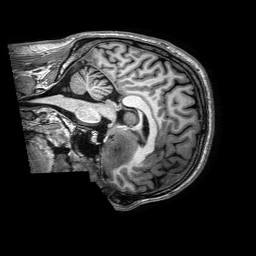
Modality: T1w
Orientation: sagittal
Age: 30
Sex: male
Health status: ill
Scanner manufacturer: philips
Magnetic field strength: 3 T
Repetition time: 0.006733 s
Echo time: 0.003022 s